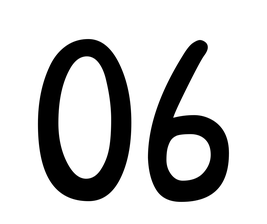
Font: PatrickHand-Regular